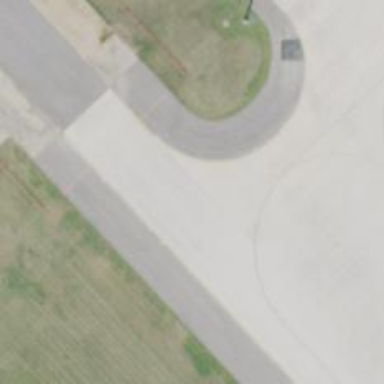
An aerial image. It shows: View of taxiway at the airport.